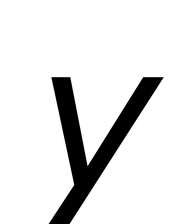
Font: InstrumentSans-Italic_Italic